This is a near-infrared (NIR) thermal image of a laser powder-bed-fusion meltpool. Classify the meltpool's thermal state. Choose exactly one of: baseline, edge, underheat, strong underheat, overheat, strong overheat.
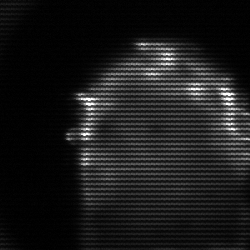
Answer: baseline